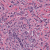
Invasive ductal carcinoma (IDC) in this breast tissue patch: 1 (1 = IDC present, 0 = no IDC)